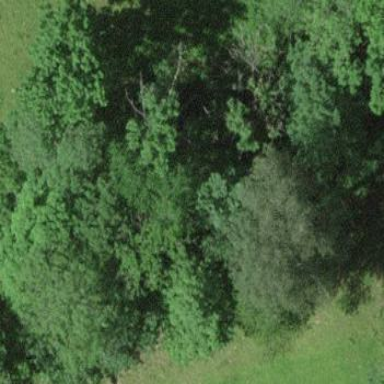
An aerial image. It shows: Mixed forest with various types of leaves.